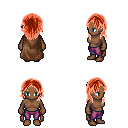
a pixel art fantasy rpg character, female body template, human, dark skin, brown cape, magenta pants, red long hairstyle, four views (front, back, left, right), 2x2 character sprite sheet, small pixel art, hard edges, no anti-aliasing